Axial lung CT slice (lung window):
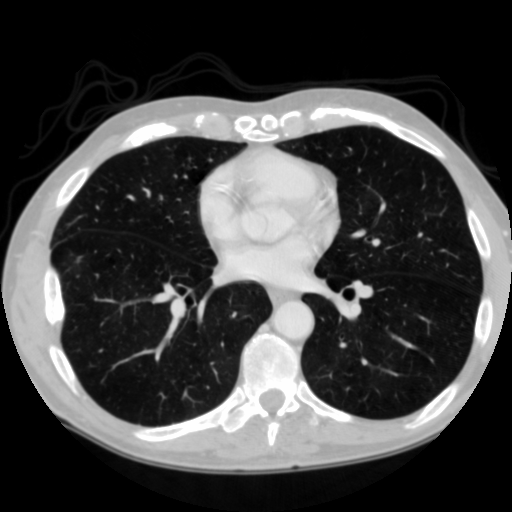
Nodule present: no